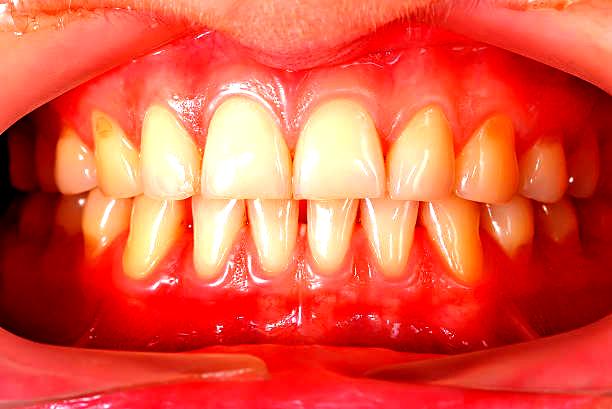
Condition: Gingivitis